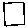
Label: square